Current action and preconditions to check: trajectory_clear

Your task: For each precondition in the list above, predict whether it will hold at this action.

Consider the current scene as observed from the mobile robot's camera, and analyze the predicted future states of all dynamic agents (e.g., people, animals, vehicles, or any moving entities) within the NEXT SECOND.

IMPORTANT: Only answer "very likely" if you are absolutely certain—based on strong, clear evidence—that a dynamic agent will violate the precondition in the predicted future state. Do NOT answer "very likely" for unlikely, ambiguous, or low-probability risks.

Ask yourself for each precondition: Is there a high probability, with clear and convincing evidence, that the predicted future states of any dynamic agent will interfere with the predicted future state of the currently executing action within the NEXT SECOND, causing that precondition to fail?

Assess the risk level based on these predictions. Use "likely" or "very likely" if motions create a clear risk of interference.

Use "neutral" or "improbable" if agents are nearby but their predicted paths are clearly diverging or non-conflicting.

Failure Risk Categories: "very improbable", "improbable", "neutral", "likely", "very likely"

Answer Format: Output ONLY the probability_of_failure value from these categories: "very improbable", "improbable", "neutral", "likely", "very likely"

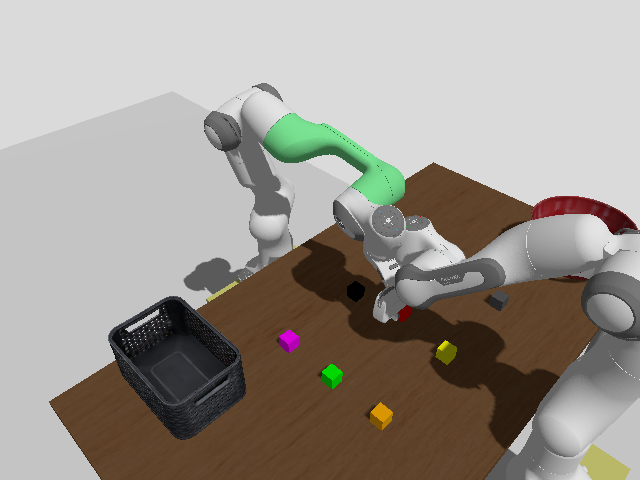

Answer: very likely